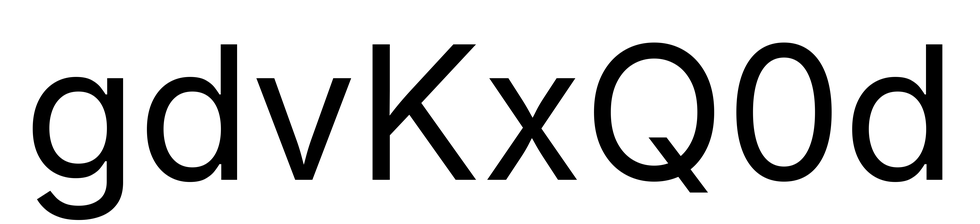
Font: Inter_Regular